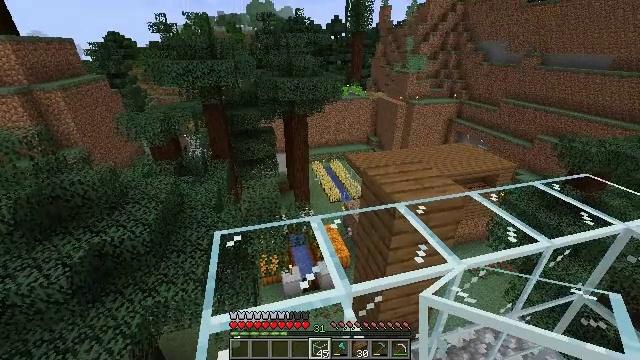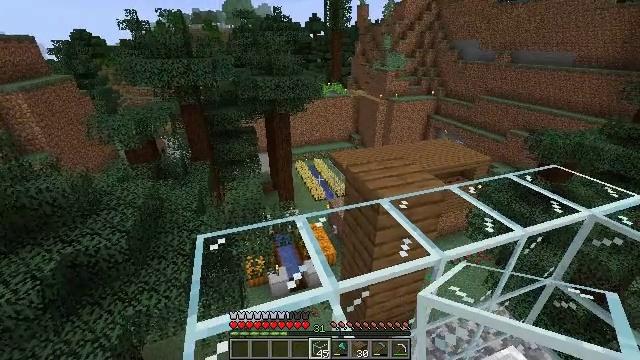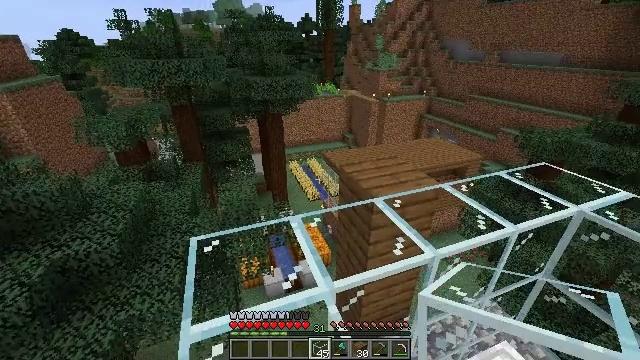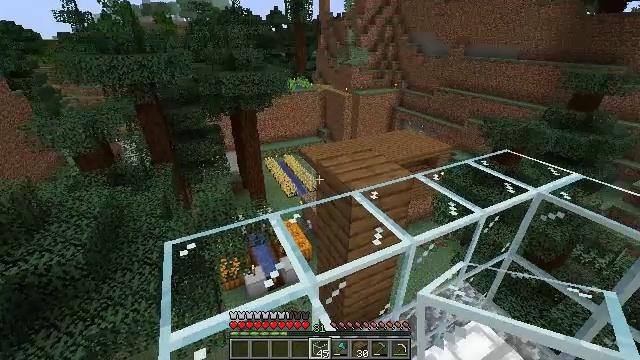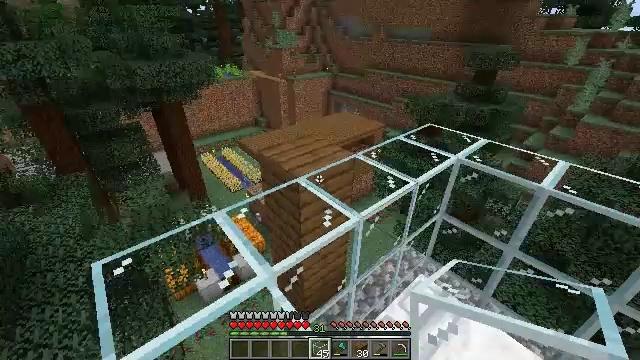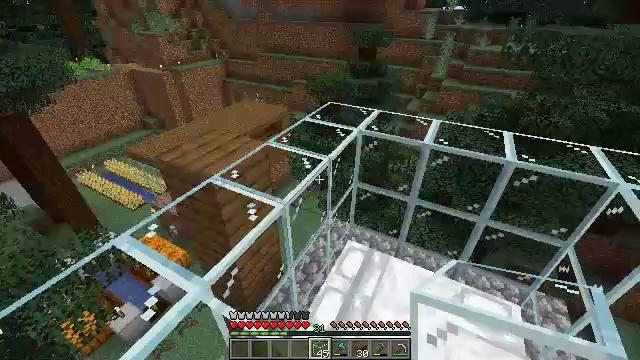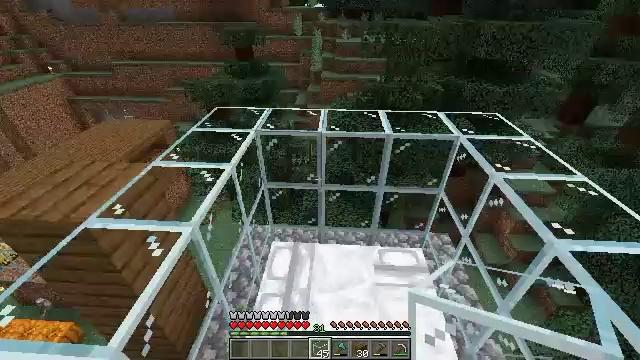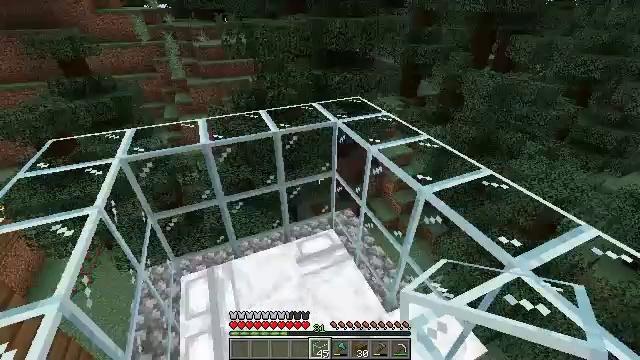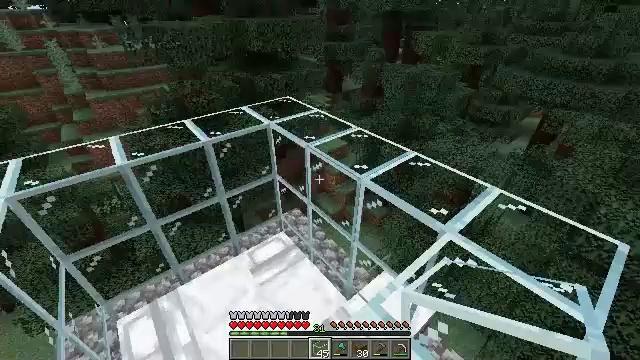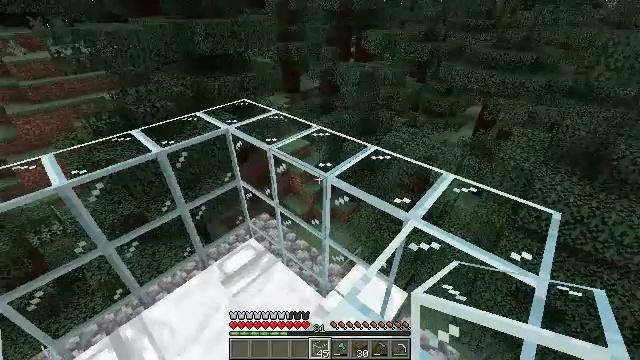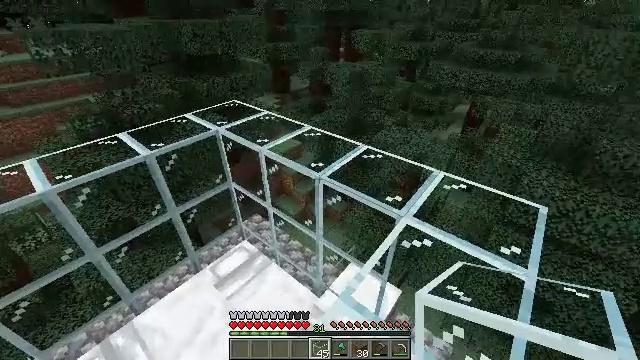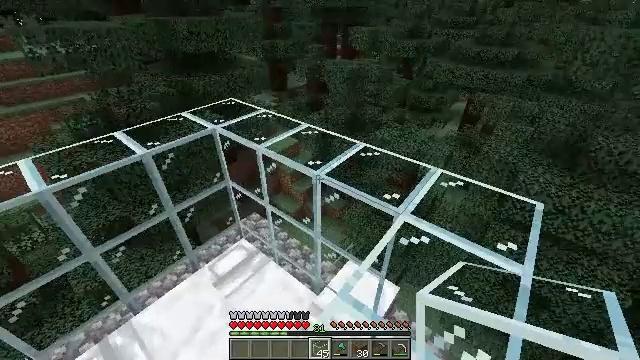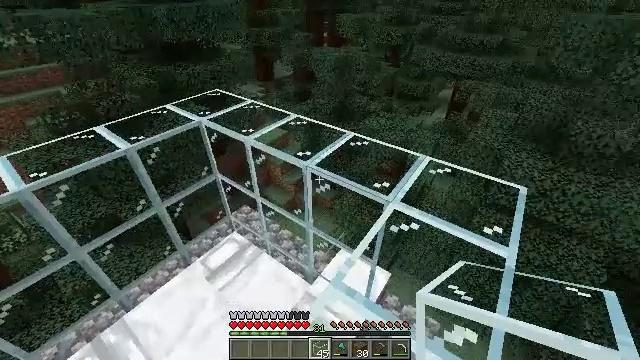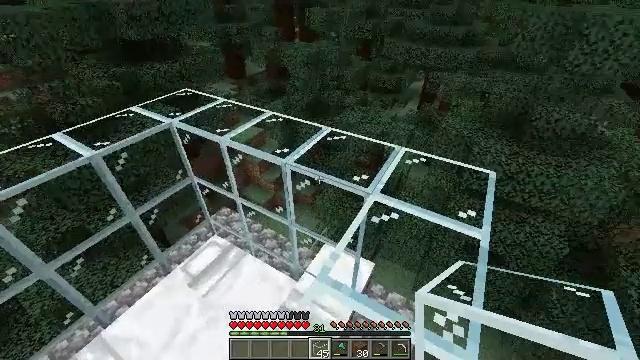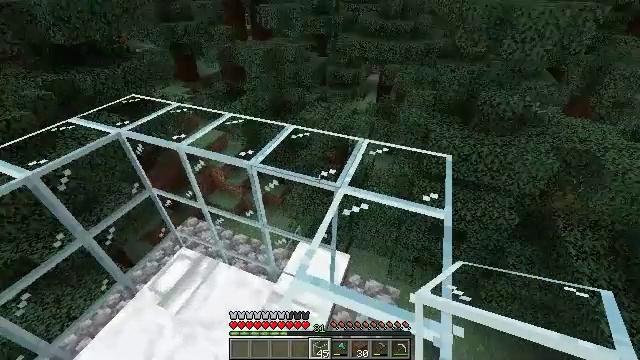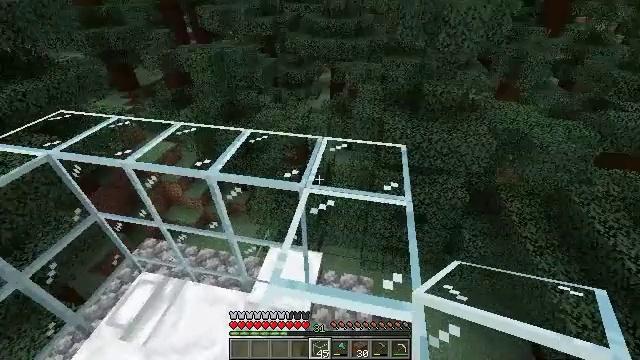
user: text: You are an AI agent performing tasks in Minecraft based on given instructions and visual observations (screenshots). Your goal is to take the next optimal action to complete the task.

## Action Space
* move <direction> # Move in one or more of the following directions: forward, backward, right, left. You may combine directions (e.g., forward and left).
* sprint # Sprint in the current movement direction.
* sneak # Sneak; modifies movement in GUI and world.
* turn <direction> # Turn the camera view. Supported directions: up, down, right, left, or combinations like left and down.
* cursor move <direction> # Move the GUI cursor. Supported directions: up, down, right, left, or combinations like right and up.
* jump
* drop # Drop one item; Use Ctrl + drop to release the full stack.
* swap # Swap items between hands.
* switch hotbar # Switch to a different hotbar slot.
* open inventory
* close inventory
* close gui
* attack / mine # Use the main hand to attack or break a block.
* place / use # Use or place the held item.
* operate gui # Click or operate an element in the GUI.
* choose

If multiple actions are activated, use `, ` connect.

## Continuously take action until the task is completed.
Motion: motion action
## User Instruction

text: Break spruce planks from a structure.
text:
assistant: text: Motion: turn right
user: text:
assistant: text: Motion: turn right
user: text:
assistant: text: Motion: turn right and down
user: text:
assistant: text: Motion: turn right and down
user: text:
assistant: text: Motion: turn right and down
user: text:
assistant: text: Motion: turn right
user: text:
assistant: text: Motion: turn right
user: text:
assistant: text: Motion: turn right
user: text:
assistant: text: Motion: turn right
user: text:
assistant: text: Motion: turn right
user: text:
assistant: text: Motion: no_op
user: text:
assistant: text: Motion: turn right and down
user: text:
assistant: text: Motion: turn right
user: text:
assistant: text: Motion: turn right
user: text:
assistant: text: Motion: turn right
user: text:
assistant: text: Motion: turn right
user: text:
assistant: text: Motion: turn right
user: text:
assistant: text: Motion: no_op
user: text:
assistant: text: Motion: no_op
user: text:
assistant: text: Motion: no_op
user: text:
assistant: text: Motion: no_op
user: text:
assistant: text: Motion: no_op
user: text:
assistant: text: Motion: turn left and down
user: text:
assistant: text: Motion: turn left and down
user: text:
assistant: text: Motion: turn left
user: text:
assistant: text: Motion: turn left
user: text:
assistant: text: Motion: turn left
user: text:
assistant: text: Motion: turn left
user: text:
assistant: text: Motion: no_op
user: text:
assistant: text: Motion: no_op